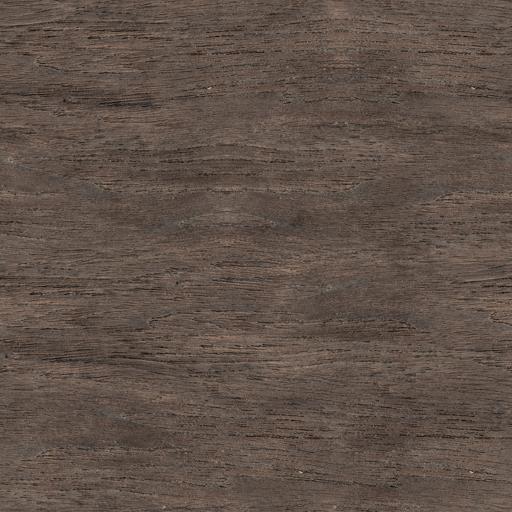
Tags: rough wood wooden